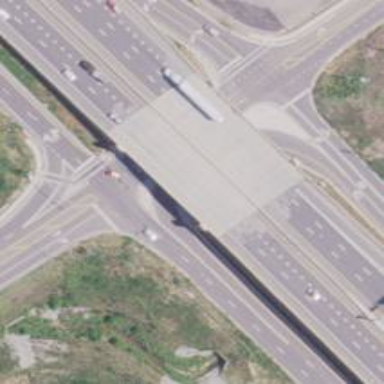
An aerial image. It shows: Secondary link road with asphalt surface.